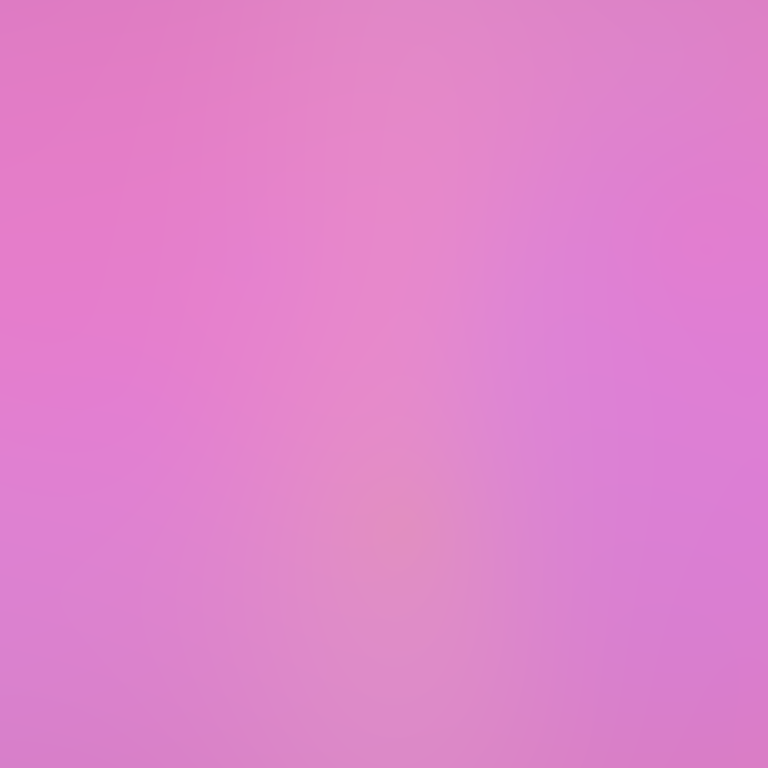
Abstract light effect, smooth gradient from soft pink to light peach, calm atmosphere, diffuse glow, no room, no furniture, no objects.